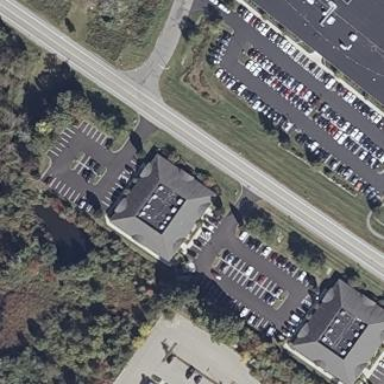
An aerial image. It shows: Commercial building.